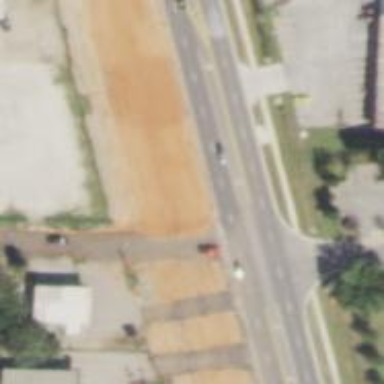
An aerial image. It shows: Primary link road with asphalt surface.